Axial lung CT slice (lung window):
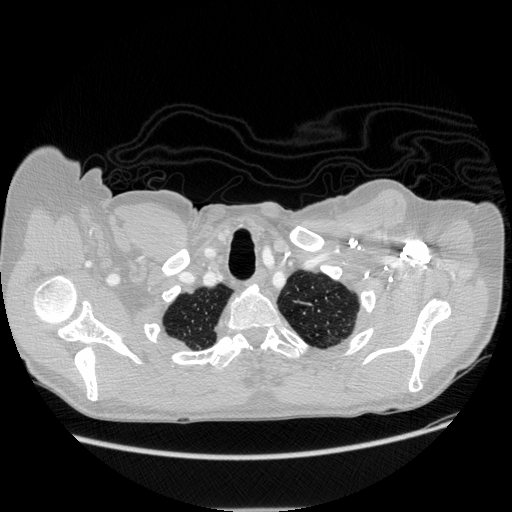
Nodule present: no